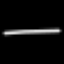
Label: line